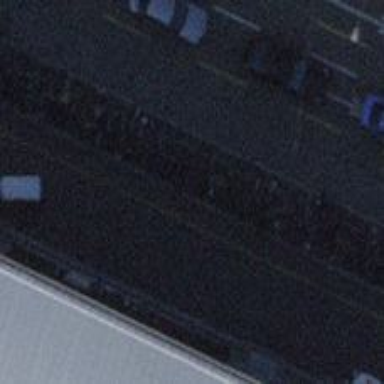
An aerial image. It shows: Bicycle parking area with stands.